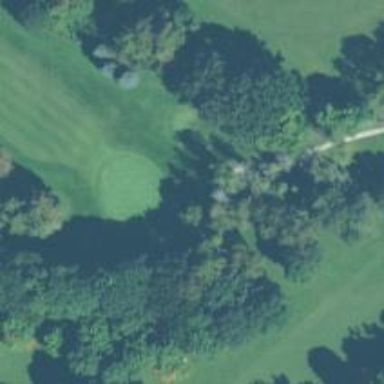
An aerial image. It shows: View of golf hole.